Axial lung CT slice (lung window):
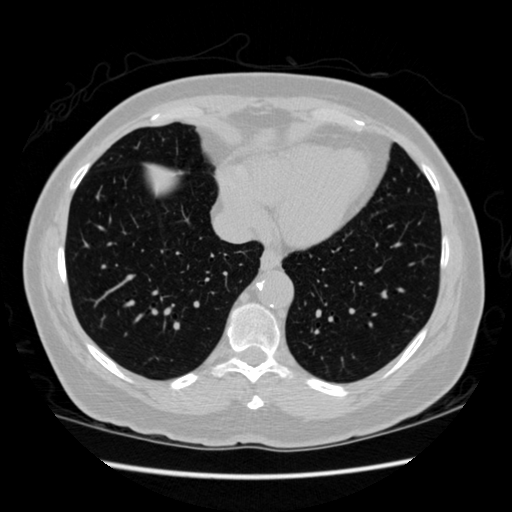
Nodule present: no